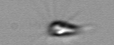
Label: Calciopappus